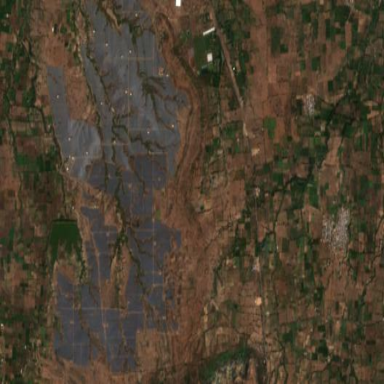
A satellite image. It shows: Solar power plant using photovoltaic panels to generate electricity.